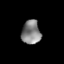
Tissue: lung
Cell type: Epithelial cells
Senescence score: 0.219
Nuclear area (px): 442
Mean DAPI intensity: 131.629